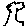
Label: tree